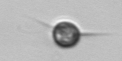
Label: Acanthoica_quattrospina